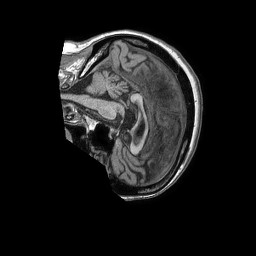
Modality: T1w
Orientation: sagittal
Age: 64
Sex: female
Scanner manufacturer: philips
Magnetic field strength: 1.5 T
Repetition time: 0.007542 s
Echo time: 0.003424 s